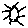
Label: sun